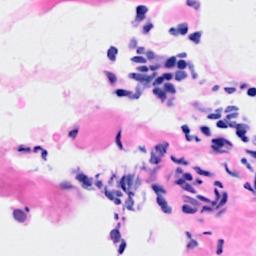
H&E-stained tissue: Breast